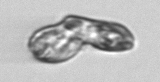
Label: Karenia